Field crop: tomato
Growth stage: 2
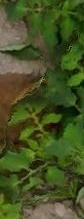
Species: tomato